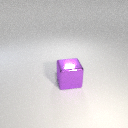
large purple metal cube